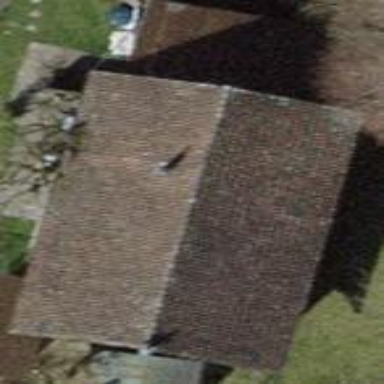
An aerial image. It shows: Shed building.